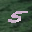
Label: 5